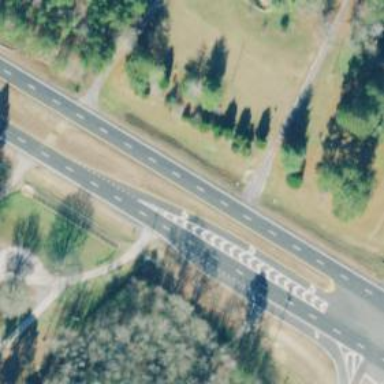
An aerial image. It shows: Asphalt trunk highway.